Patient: sex M, age 30
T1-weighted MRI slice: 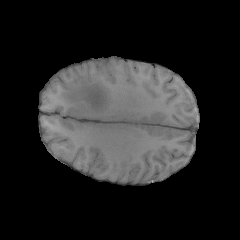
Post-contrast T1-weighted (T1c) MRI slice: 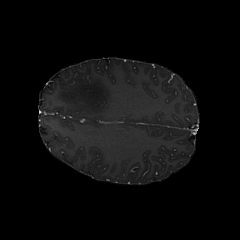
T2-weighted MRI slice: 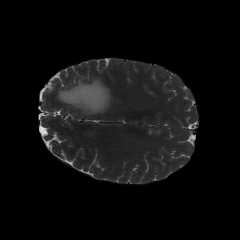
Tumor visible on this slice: yes
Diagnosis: Astrocytoma, IDH-mutant
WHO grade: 3